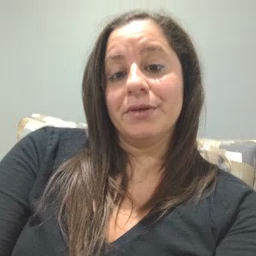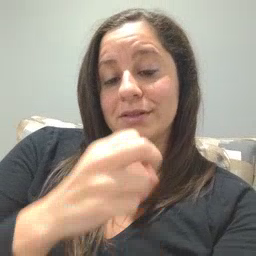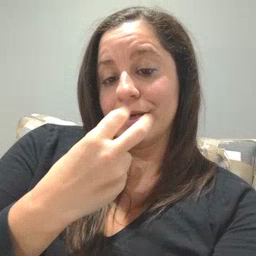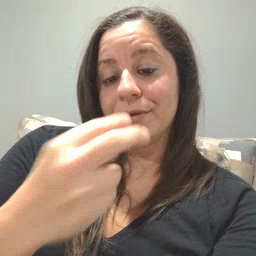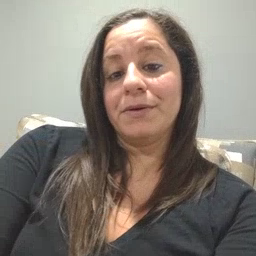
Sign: snack